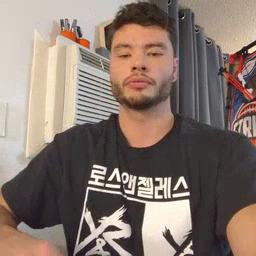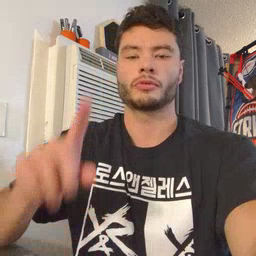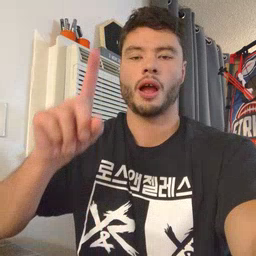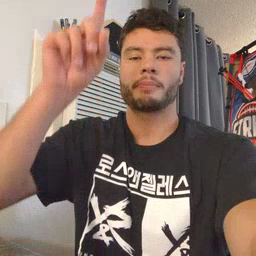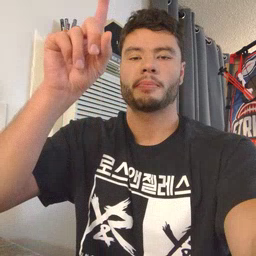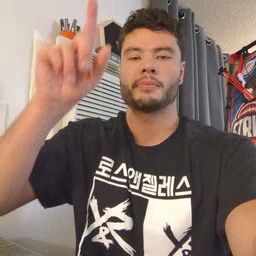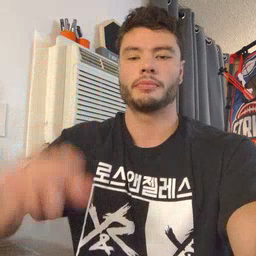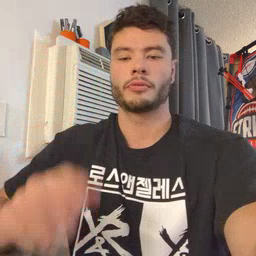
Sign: up